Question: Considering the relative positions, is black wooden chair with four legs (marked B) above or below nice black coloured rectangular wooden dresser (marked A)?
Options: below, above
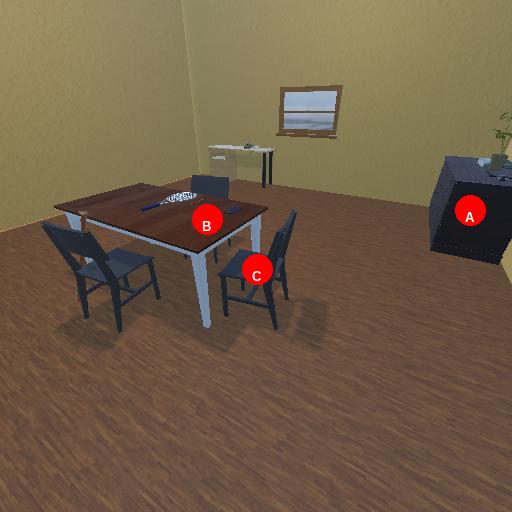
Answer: below